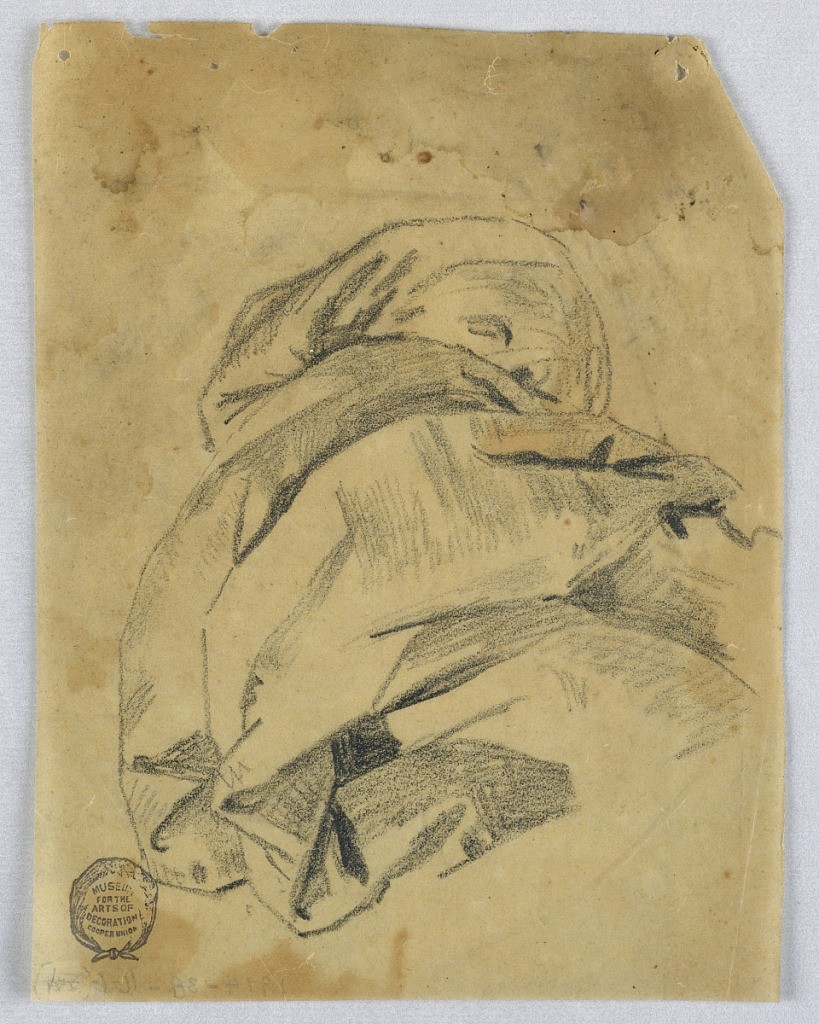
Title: Drapery Study
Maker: Francis Augustus Lathrop, American, 1849–1909
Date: ca. 1895
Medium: Graphite on tracing paper
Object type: Drawing
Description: Drapery in circular billows, especially to the left; larger below.